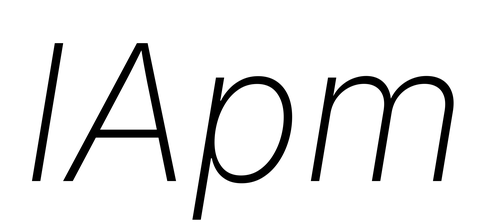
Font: Inter-Italic_ExtraLight_Italic